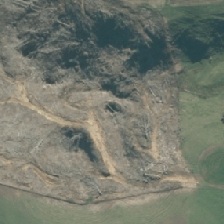
Land cover: harvested_forest